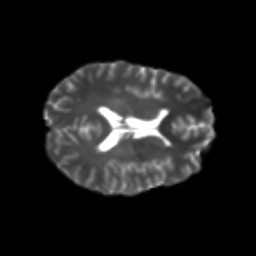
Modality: T2w
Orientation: axial
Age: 23
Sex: female
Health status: healthy
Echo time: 0.074 s